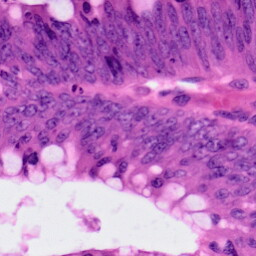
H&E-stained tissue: Colon